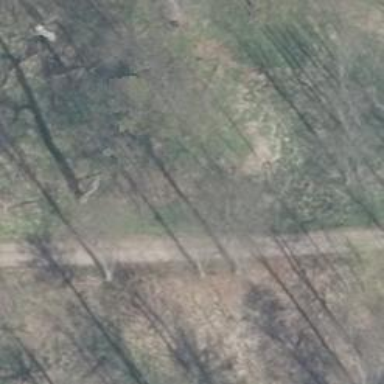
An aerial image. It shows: Track road with grade3 tracktype.